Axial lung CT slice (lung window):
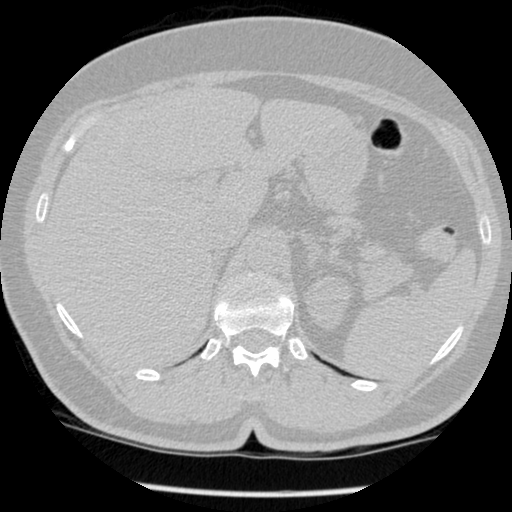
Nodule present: no